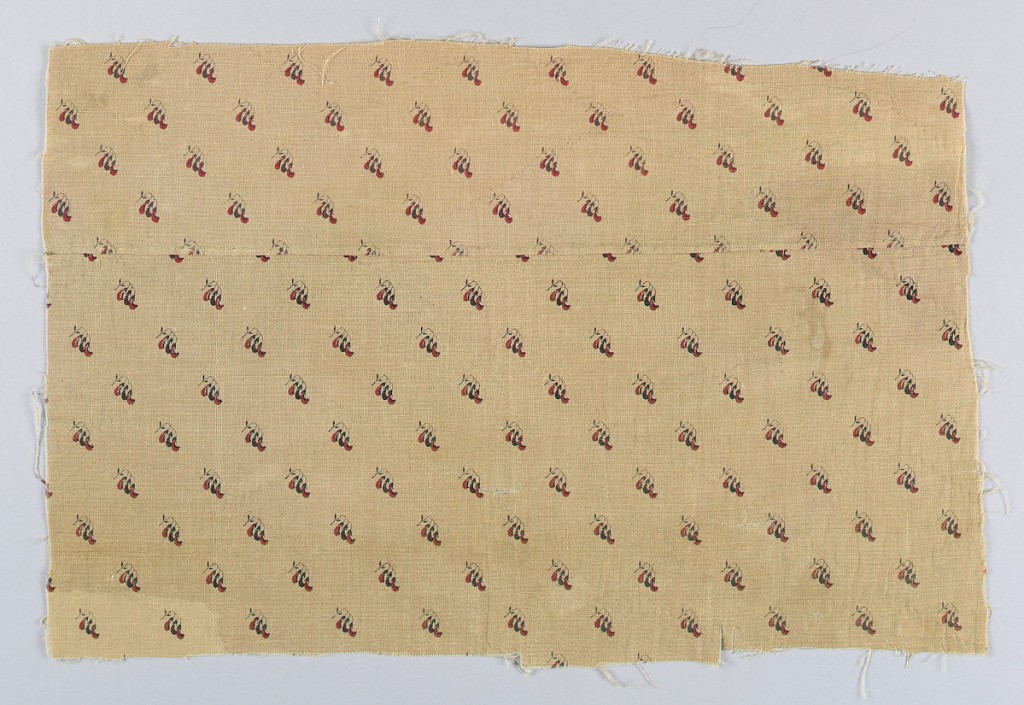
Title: Textile
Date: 19th century
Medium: cotton Technique: printed
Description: Fragment in light brown printed with a stylized leaf design in brown and red in a small allover pattern.